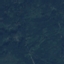
Land use / land cover class: Forest